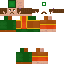
A male human skin with medium skin, wearing brown long hair dressed in a blue hoodie and black pants, featuring a closed mouth.